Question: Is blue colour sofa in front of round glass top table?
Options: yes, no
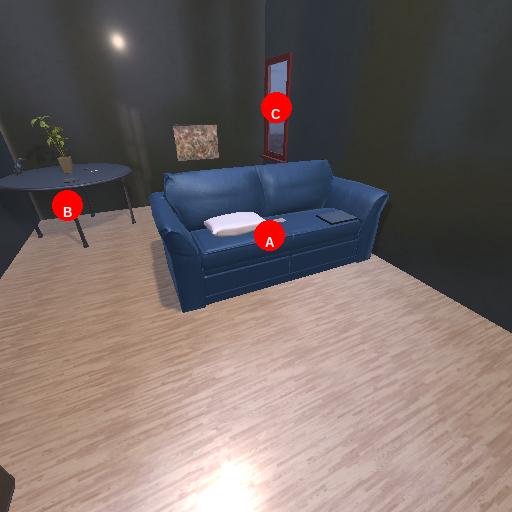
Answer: yes